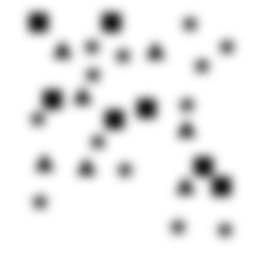
Squares: 7
Triangles: 7
Stars: 13
Total shapes: 27